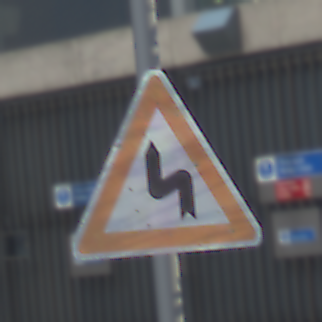
Verkehrszeichen: DoppelkurveZunaechstLinks
Umgebung: Outdoor, Urban
Tageszeit: MorningAfternoon
Wetter: PartlyCloudy
Licht: Natural
Jahreszeit: NotSpecified
Kontrast: LowContrast